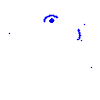
Particle: electron